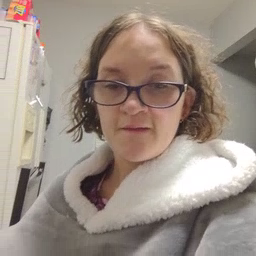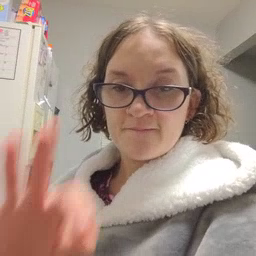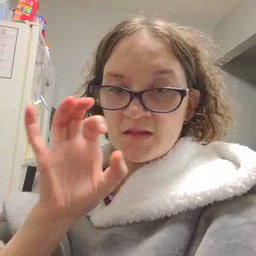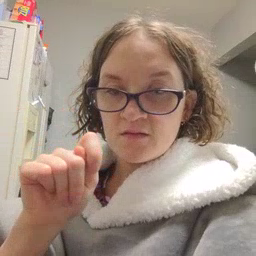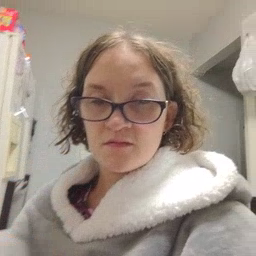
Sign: feet